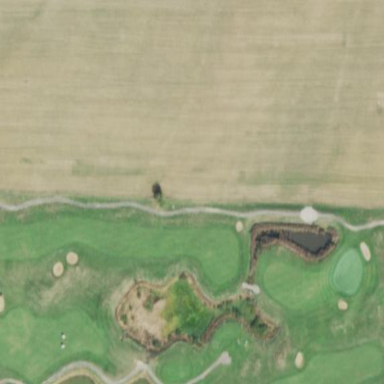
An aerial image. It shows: Scenic view of water hazard on golf course. The natural water feature adds beauty to the landscape.